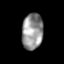
Tissue: prostate
Cell type: Myeloid cells
Senescence score: 0.8008
Nuclear area (px): 746
Mean DAPI intensity: 148.064